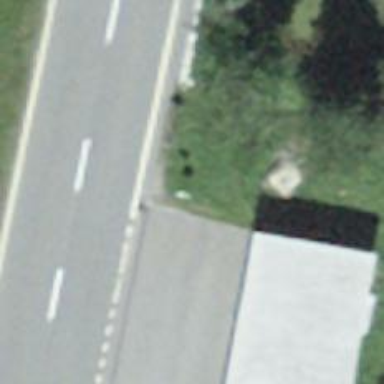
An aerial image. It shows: Bus stop with platform for public transport.